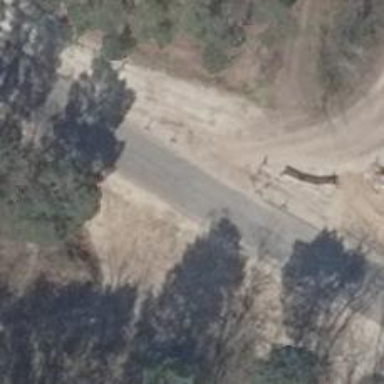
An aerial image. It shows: Asphalt road with lane markings that is classified as unclassified.